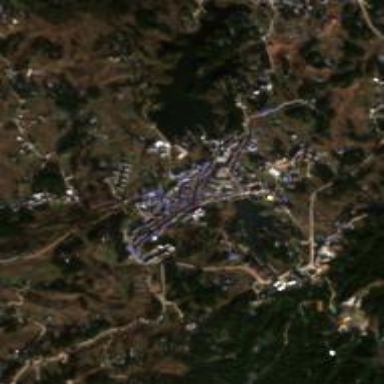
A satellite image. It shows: Ethnic township within town.